Field crop: tomato
Growth stage: 2
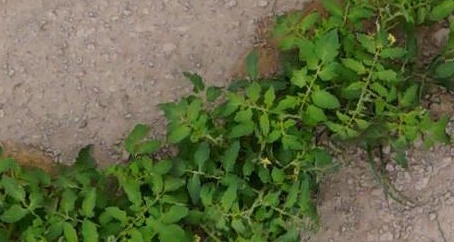
Species: tomato